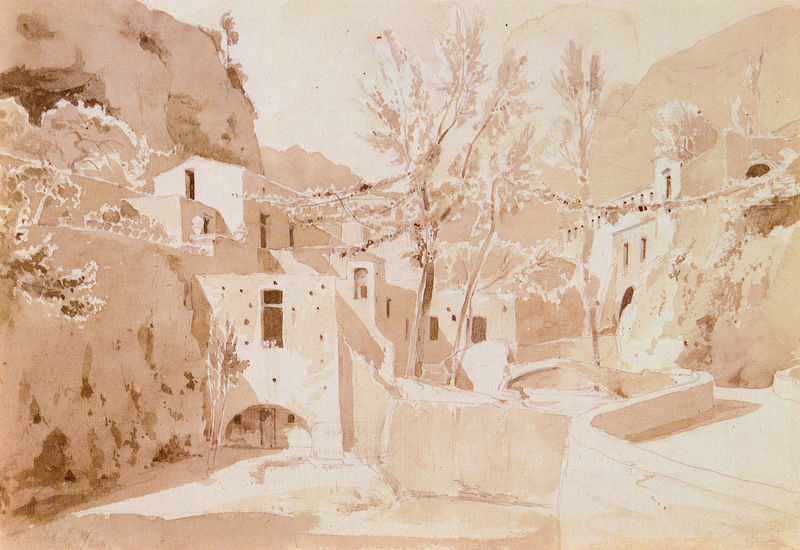
Titel: Häuser in einer Talschlucht bei Amalfi
Künstler: Karl Blechen
Standort: Berlin
Institution: Alte Nationalgalerie
Schlagwörter: baum, berg, blätter, dunkel, feder, felsen, gemälde, himmel, laub, schatten, wasser, weiß, aquarell, bäume, fluss, gelb, landschaft, ocker, stadt, äste, braun, fenster, frankreich, hell, licht, mitte, pastell, skizze, strasse, tür, zeichnung, dach, gebäude, haus, rot, weg, zaun, beige, feier, wand, architektur, stein, bild, häuser, hügel, natur, brücke, busch, gebüsch, pfad, sonne, sträucher, blatt, girlande, rosa, tal, anhöhe, sommer, papier, ansicht, bogen, fassaden, italien, ort, perspektive, süden, türen, studie, abhang, heiß, mittag, berge, fels, gebirge, hang, hitze, dorf, mauer, farbe, grafik, graphik, monochrom, schlucht, steinmauer, platz, sepia, rundbogen, auquarell, wehr, steg, stämme, durchgang, tor, foto, fotografie, ortschaft, wände, bergdorf, eingang, laviert, meuer, tusche, helligkeit, orient, torbogen, felsig, schwarz-weiss, entwurf, pinsel, löcher, girlanden, negativ, zichnung, mauern, einfarbig, reise, siena, griechenland, siedlung, leuchtend, mediterran, rötel, bau, sonnentag, mittelmeer, südländisch, gouache, tuschezeichnung, gemauert, uni, aqurell, helle, gebrige, amalfi, lavage, abhnag, blechen, serpentine, bigen, dorft, amalfiküste, farbee, stadt baum, enweg, felsendorf, felsenhäuser